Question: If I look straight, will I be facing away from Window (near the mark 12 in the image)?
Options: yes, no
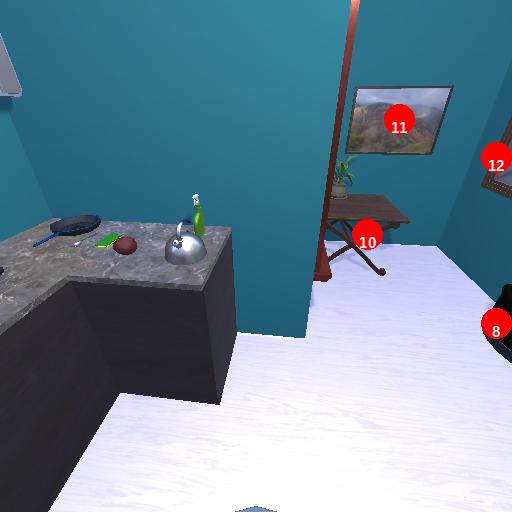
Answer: yes